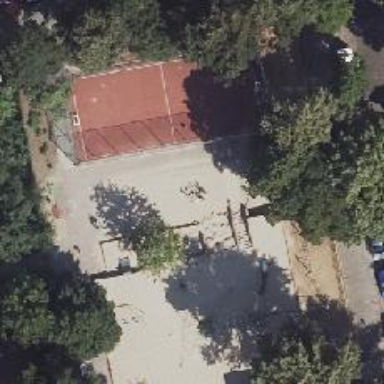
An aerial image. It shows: Sandbox playground.